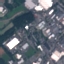
Land use / land cover: Industrial